Question: I'm using this <URL> library for FloatingActionButtons in my project.
On some smaller devices, for example the Acer Liquid Z4 (Android version 4.2.2, screen 480x800) or the Genymotion Galaxy S2 image (Android version 4.1.1, screen 480x800) the FABs have a black box around them:

I tried to narrow this down, removed any special stuff from my theme making it look like this:
'''
<!-- Base application theme. -->
<style name="AppTheme" parent="Theme.AppCompat.Light.DarkActionBar">
<!-- Customize your theme here. -->
</style>
'''
and also put the buttons in the most simple layout:
'''
<RelativeLayout xmlns:android="http://schemas.android.com/apk/res/android"
xmlns:tools="http://schemas.android.com/tools"
android:layout_width="match_parent"
android:layout_height="match_parent"
android:paddingLeft="@dimen/activity_horizontal_margin"
android:paddingRight="@dimen/activity_horizontal_margin"
android:paddingTop="@dimen/activity_vertical_margin"
android:paddingBottom="@dimen/activity_vertical_margin"
tools:context="de.immowelt.android.immobiliensuche.ui.FabTestActivity">
<com.melnykov.fab.FloatingActionButton
android:layout_width="wrap_content"
android:layout_height="wrap_content"/>
</RelativeLayout>
'''
but the box remains. On the other hand I tried to recreate the effect with a new project but couldn't do it.
The box disappears when using the 'mini' size version or disabling the shadow.
Any ideas on what my problem is?
PS: I tried cleaning the project ;)
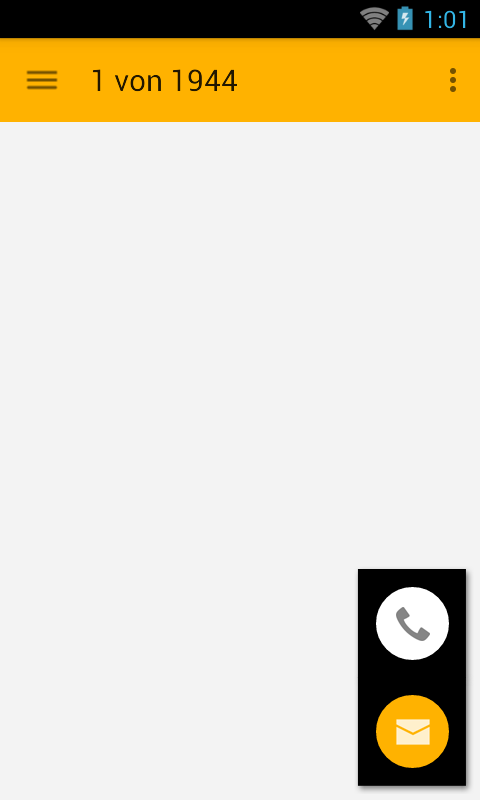
Answer: The problem was that the 'FloatingActionButton' class makes use of a drawable called 'shadow.9.png' for the shadow. I also had a 'shadow.9.png' in my drawables and the library class obviously picked up the wrong one (mine).
Renaming my drawable solved the problem.